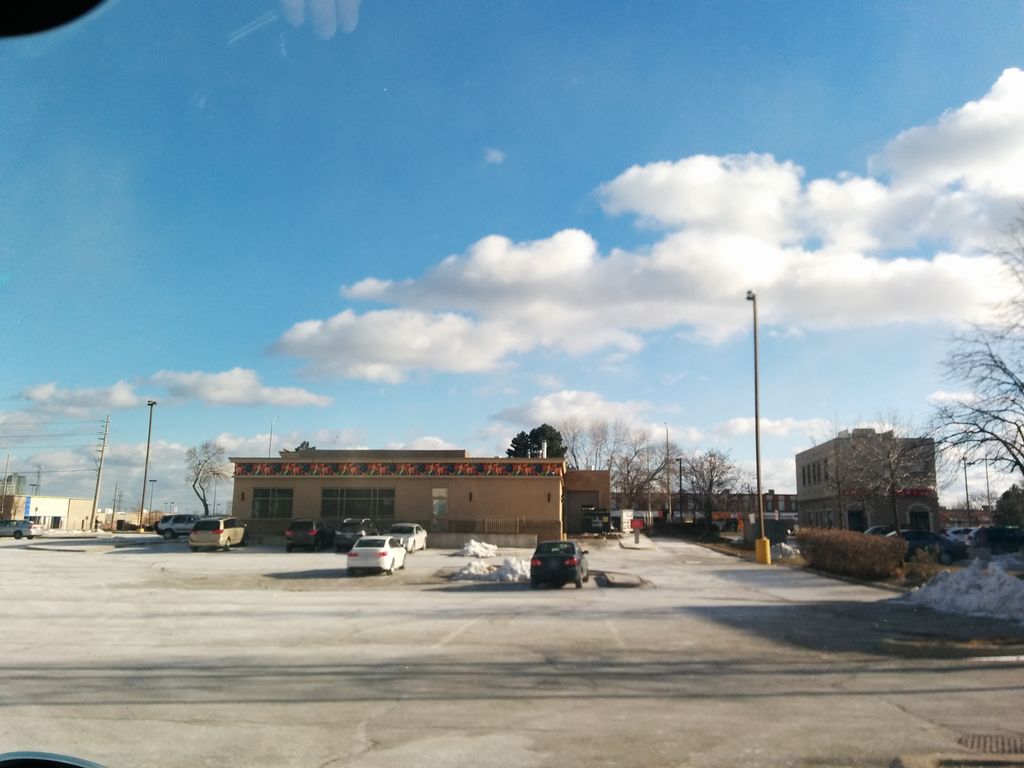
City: toronto